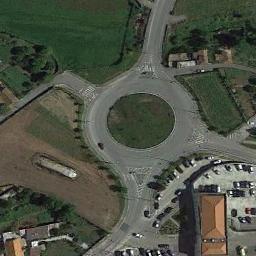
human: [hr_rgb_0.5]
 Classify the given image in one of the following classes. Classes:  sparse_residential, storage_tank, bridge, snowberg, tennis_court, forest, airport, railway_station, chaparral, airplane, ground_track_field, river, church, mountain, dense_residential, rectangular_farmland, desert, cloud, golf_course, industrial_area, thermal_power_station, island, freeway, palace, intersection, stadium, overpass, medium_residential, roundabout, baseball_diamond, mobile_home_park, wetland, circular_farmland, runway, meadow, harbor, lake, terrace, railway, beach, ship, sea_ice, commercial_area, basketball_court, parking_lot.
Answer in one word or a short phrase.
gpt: roundabout